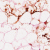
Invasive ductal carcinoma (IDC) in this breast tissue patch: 0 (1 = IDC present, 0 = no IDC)